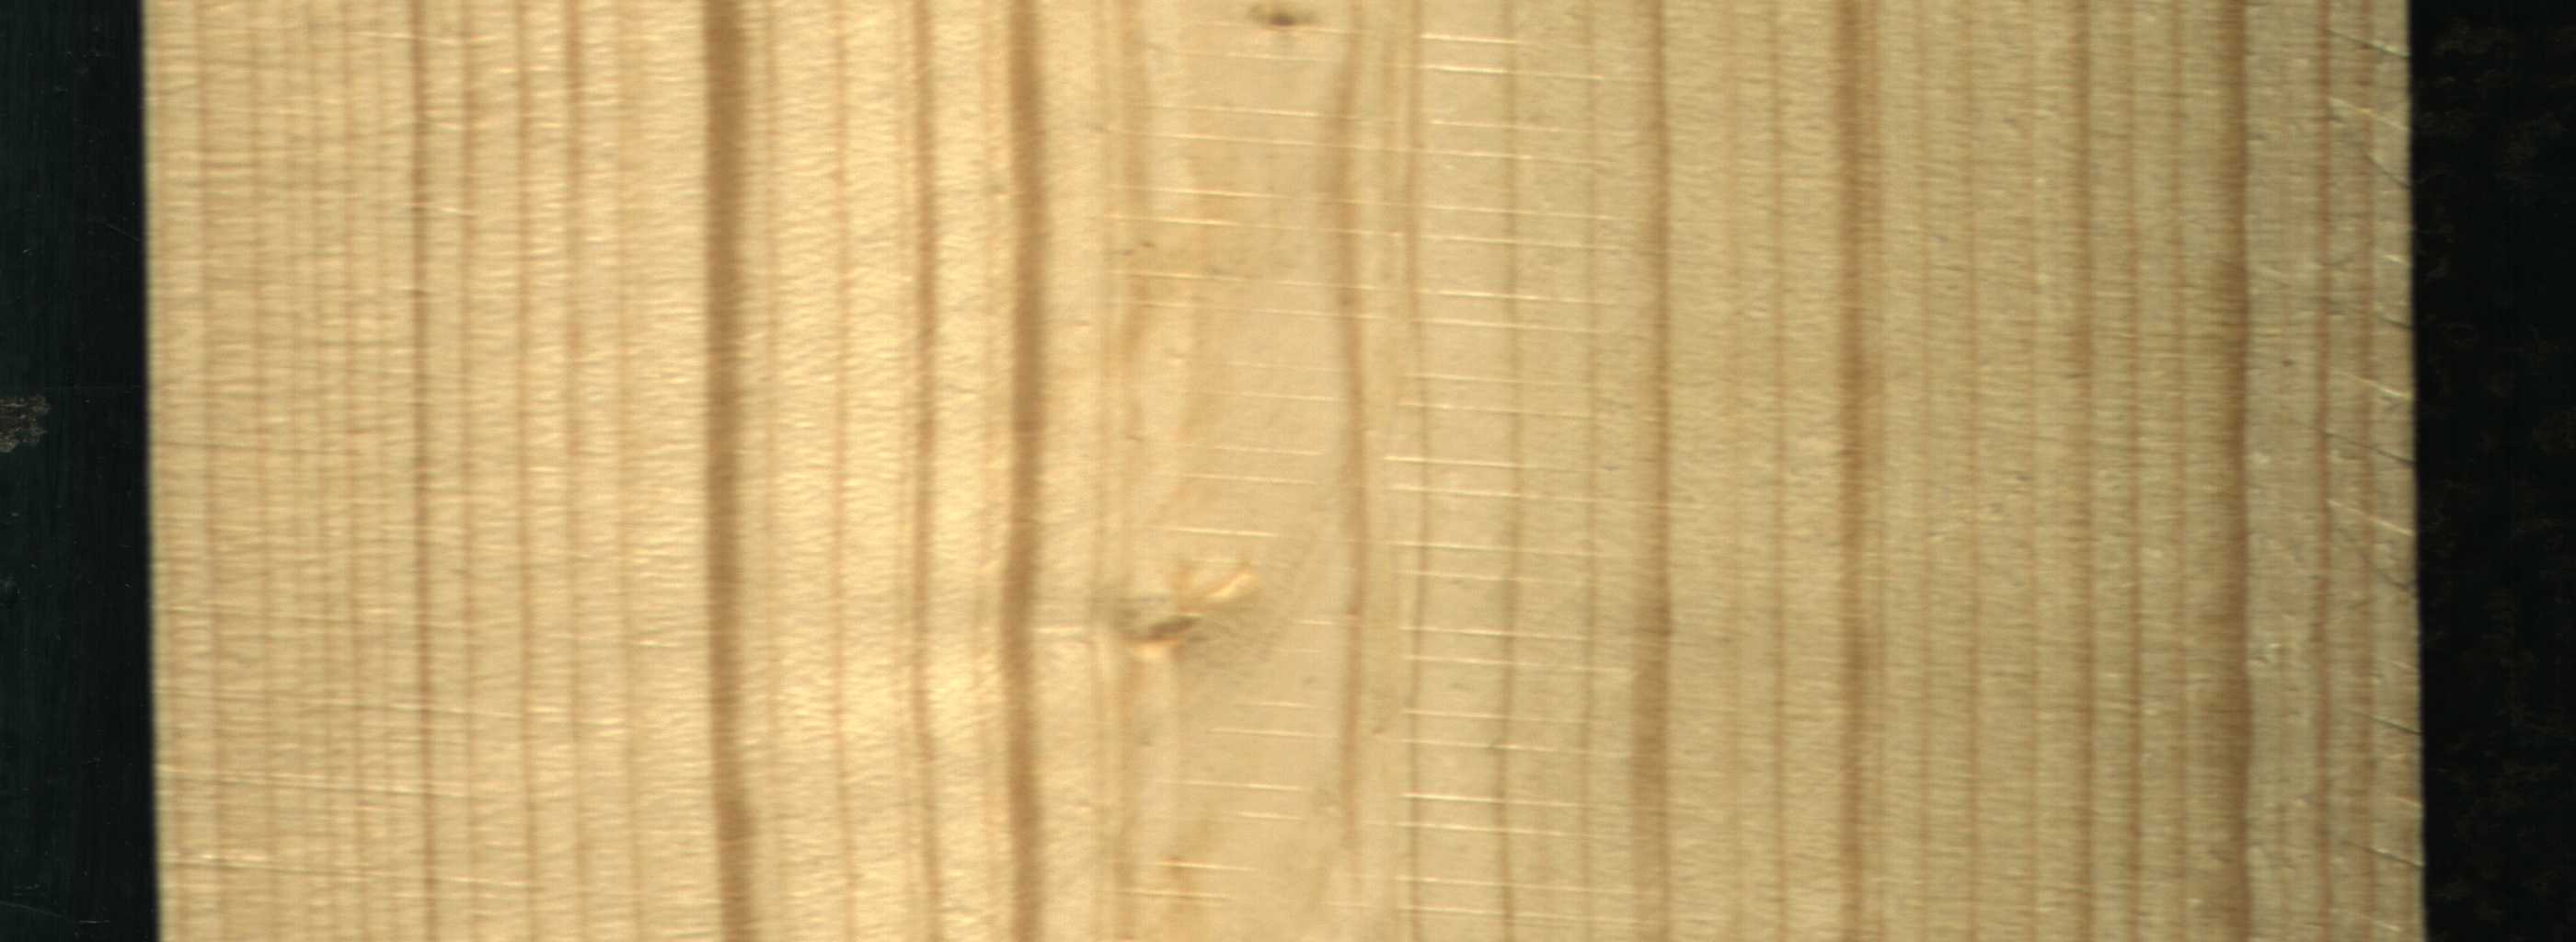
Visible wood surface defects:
Quartzity
Quartzity